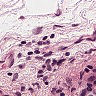
Metastatic tissue present: no